Question: '''
csv_file = open("text.csv","w",encoding="utf-8_sig")
csv_file.write("Name,Author,Link,Price")
'''
So result should be A column- Name B column- Author... But those all are at A column like this Name,Author,Link,Price. I am writing with pycharm, I checked CSV format value seperator is comma. And yeah row seperator ("
") is working.

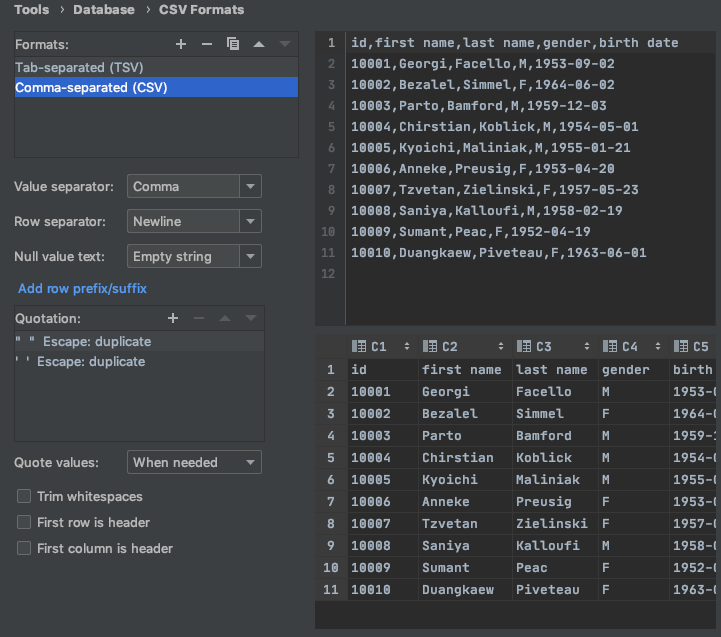
Answer: So I have just changed value seperator to semicolon wrote "Name;Author;Link;Price" and it worked. Because macOS uses ; as default delimeter